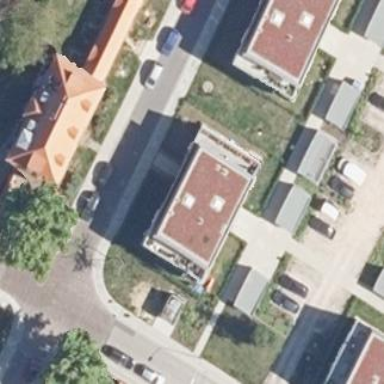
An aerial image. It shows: Building with apartments and flat roof.